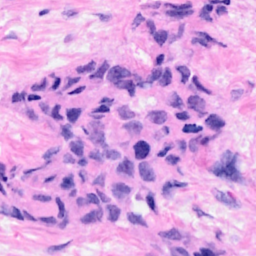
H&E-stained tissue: Breast